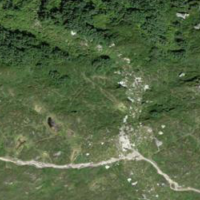
EUNIS habitat code: 26
Species observed at this site:
Vaccinium myrtillus